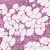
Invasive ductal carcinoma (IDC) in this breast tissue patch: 1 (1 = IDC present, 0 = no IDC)